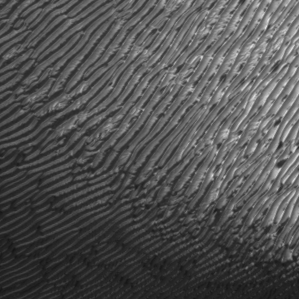
Label: frost